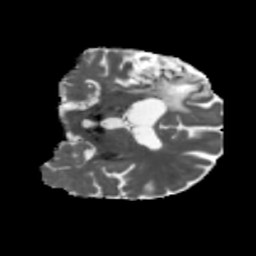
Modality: MD
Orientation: coronal
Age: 61
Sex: male
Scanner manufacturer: siemens
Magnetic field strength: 3 T
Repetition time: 5.47 s
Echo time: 0.0854 s